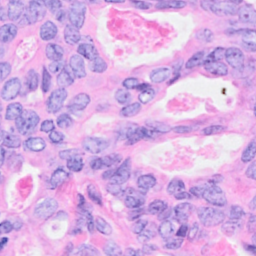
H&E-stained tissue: Breast